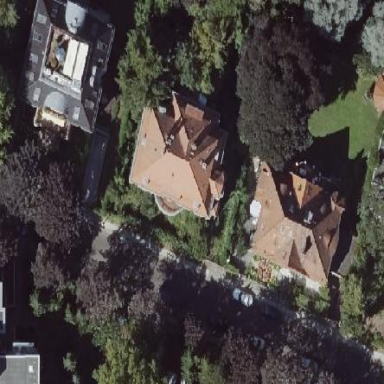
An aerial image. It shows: House with mansard roof shape.